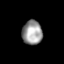
Tissue: prostate
Cell type: T cells
Senescence score: 0.3466
Nuclear area (px): 476
Mean DAPI intensity: 154.788